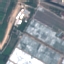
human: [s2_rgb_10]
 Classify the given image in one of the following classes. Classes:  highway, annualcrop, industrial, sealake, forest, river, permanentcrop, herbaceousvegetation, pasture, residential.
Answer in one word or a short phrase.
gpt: Industrial